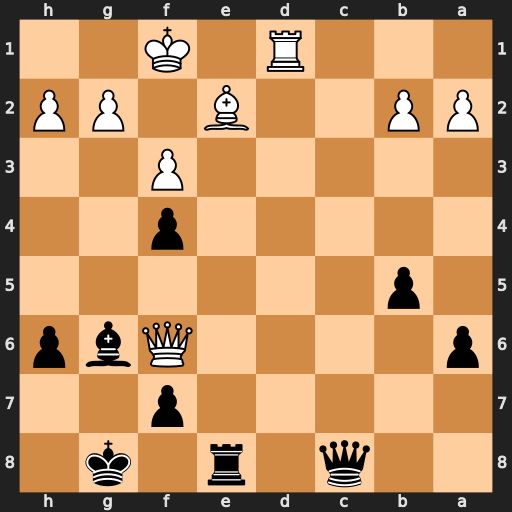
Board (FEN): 2q1r1k1/5p2/p4Qbp/1p6/5p2/5P2/PP2B1PP/3R1K2
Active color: b
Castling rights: -
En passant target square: -
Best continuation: Qc2 Re1 Bd3